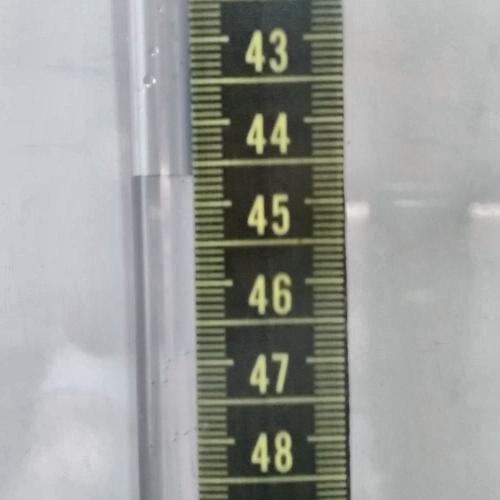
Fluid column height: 44.7 cm